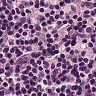
Metastatic tissue present: no